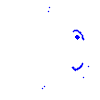
Particle: proton